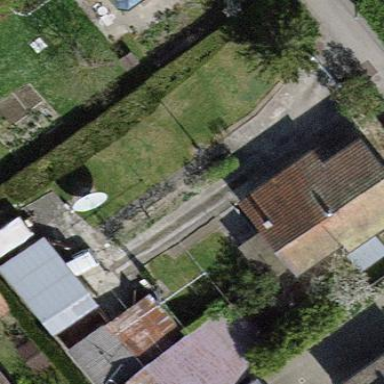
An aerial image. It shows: Garden surrounded by fence.